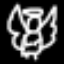
Label: angel